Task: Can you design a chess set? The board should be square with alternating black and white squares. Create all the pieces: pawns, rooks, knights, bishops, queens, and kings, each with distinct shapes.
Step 1886:
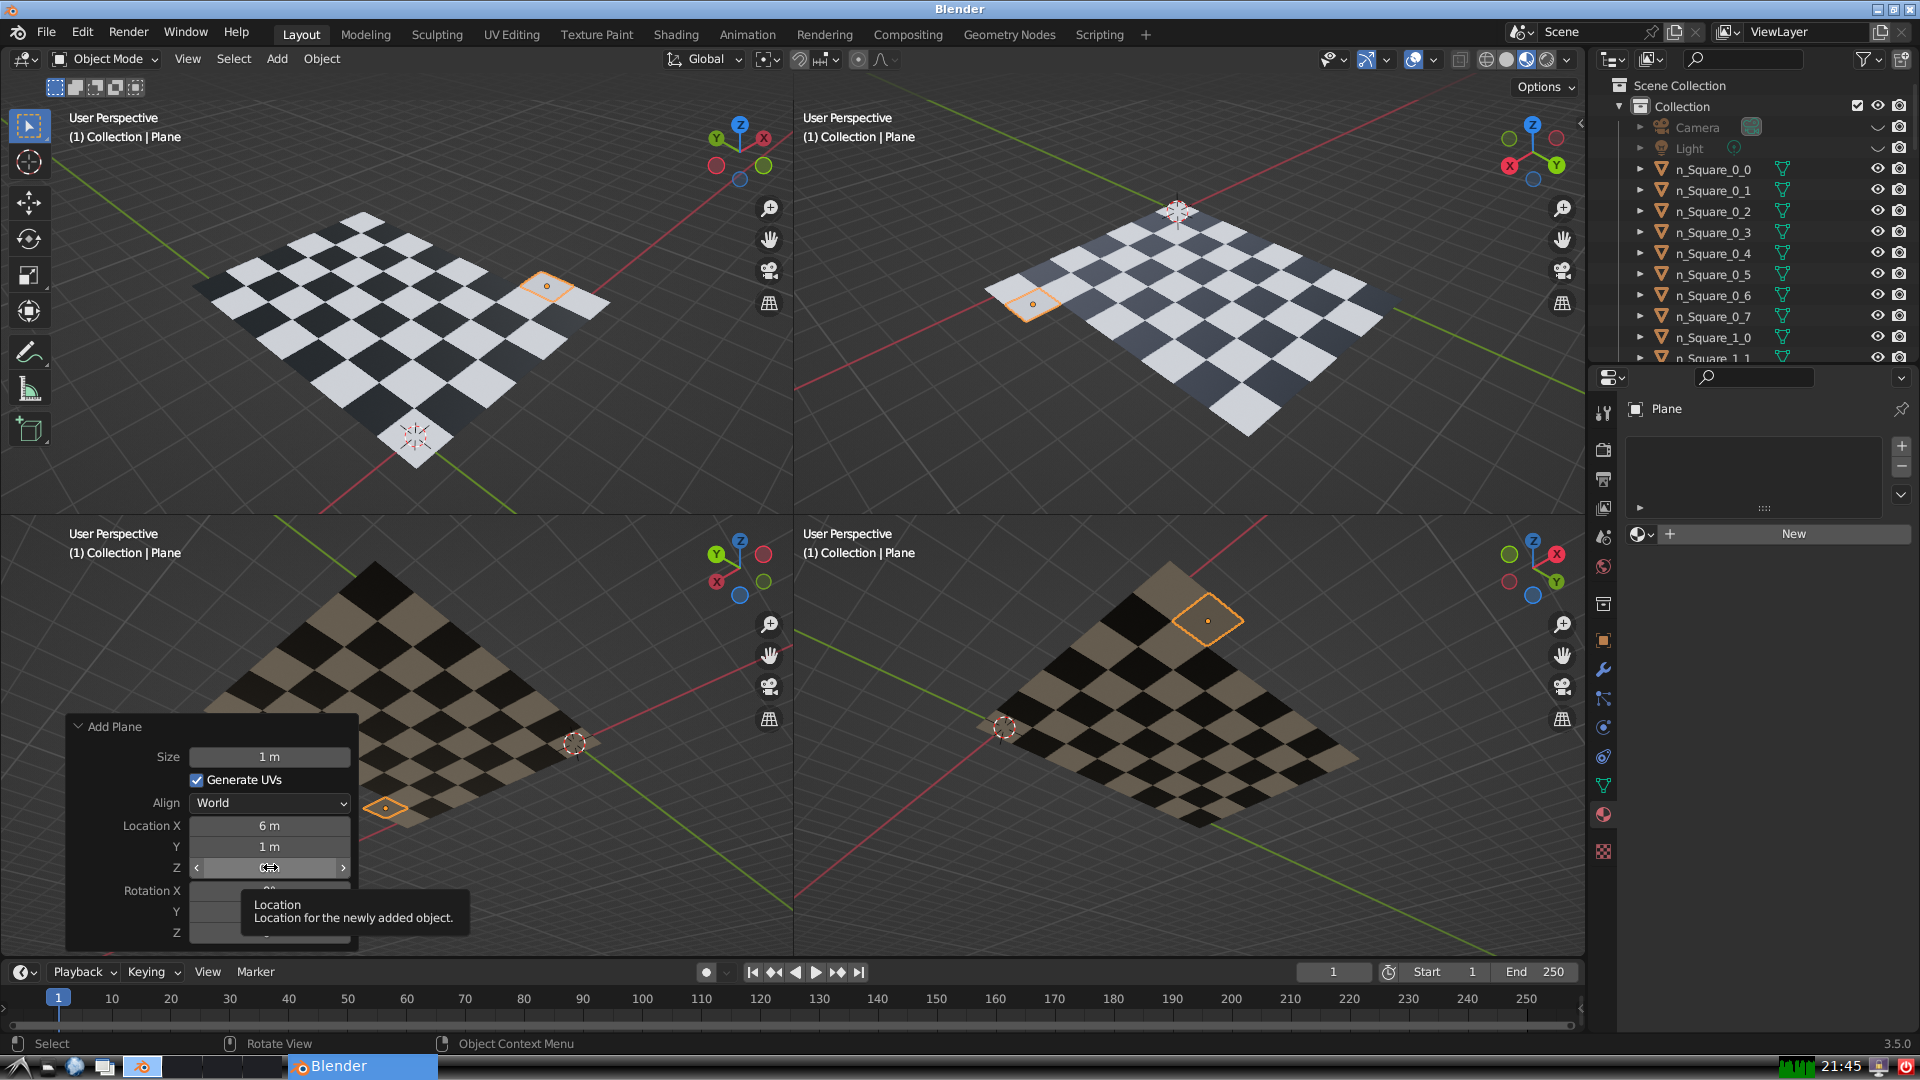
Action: click: no